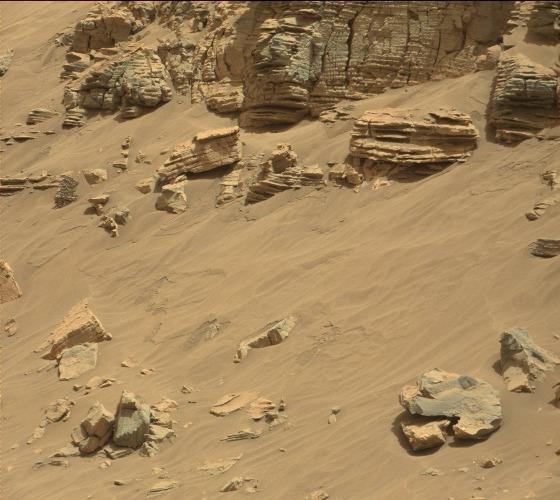
Terrain classes present: Bedrock, Gravel / Sand / Soil, Rock, Shadow